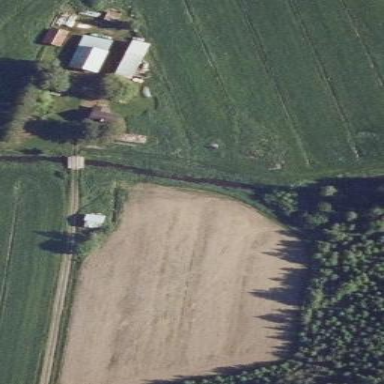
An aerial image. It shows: Farmyard area.